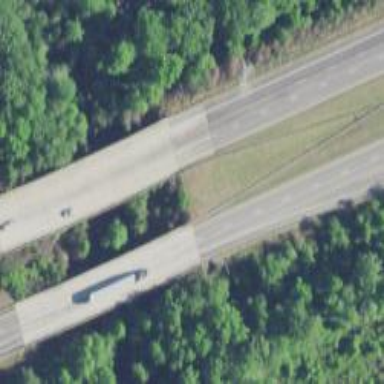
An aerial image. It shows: Bridge over motorway.